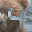
Label: 4